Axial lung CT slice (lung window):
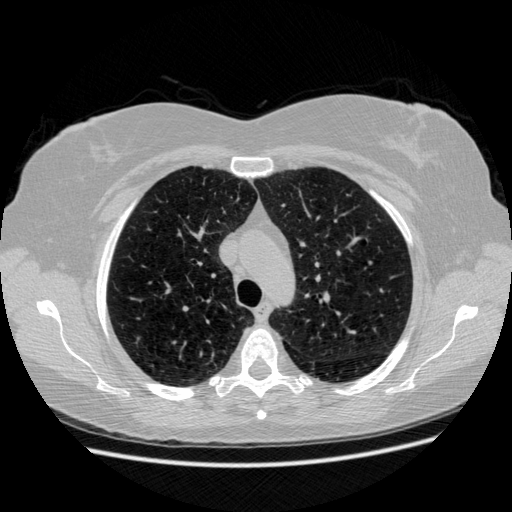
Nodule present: no